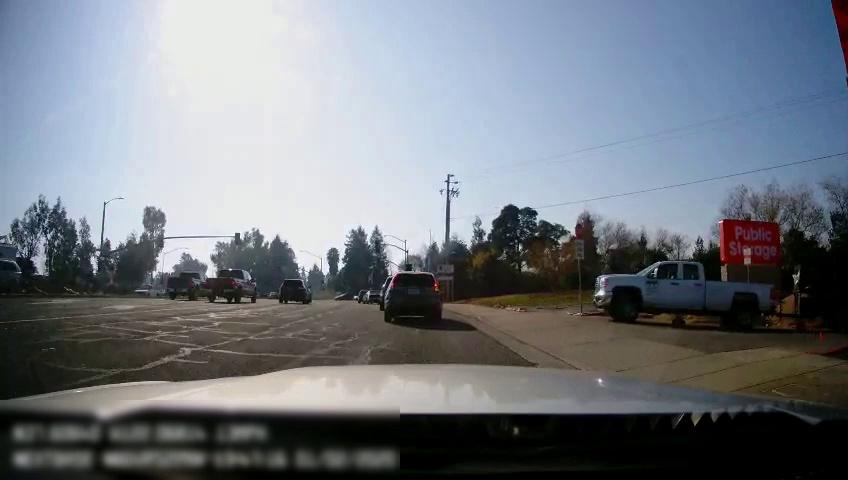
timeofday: Dusk/Dawn/Twilight
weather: Sunny
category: Drivable Space
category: Vehicles | SUV
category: Vehicles | SUV
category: Vehicles | SUV
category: Vehicles | SUV
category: Vehicles | Car
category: Vehicles | Truck
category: Vehicles | Truck
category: Vehicles | SUV
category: Vehicles | Truck
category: Vehicles | Car
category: Traffic | Signs
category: Traffic | Signs
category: Traffic | Lights
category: Traffic | Lights
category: Traffic | Signs
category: Traffic | Lights
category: Traffic | Lights